Question: I've been attempting to replicate the 3-pane style layout in Evernote 5.1 for Android:

Sliding the middle pane will cover the content on the left. Sliding the top most pane will cover the whole screen. Content on each pane can be interacted with regardless of pane position (unless the top pane is covering everything, of course).
The closest I have been able to come is by using a SlidingPaneLayout - however, more than 2 children are not supported and I end up with something akin to the Hangouts app.
Adding a 3rd child, or nesting a 2nd SlidingPaneLayout within the first results in odd behaviour with regard to both pane positioning and in the case of the latter, swipe behaviour.
How could I go about successfully adding a 3rd pane in this scenario?
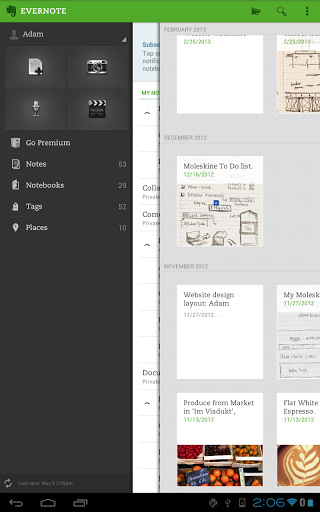
Answer: It looks like they have a 'SlidingMenu' possibly a third party one since it moves the whole contentview with a 'SlidingPaneLayout'